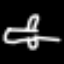
Label: airplane